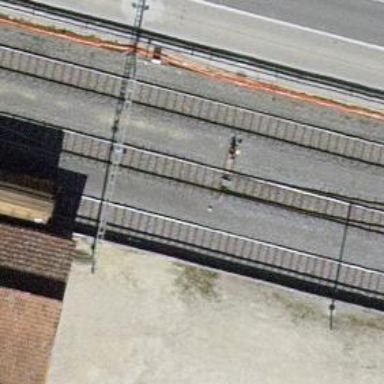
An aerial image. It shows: Single-track railway siding with electrified contact lines.